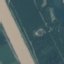
Land use / land cover: River